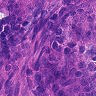
Metastatic tissue present: yes